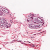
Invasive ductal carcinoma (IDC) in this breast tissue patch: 0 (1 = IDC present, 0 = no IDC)